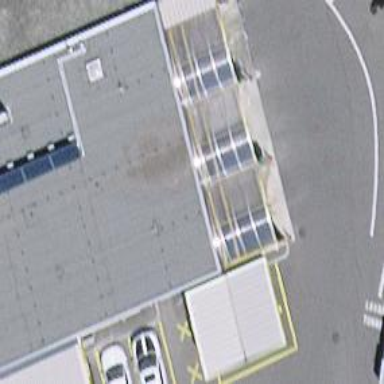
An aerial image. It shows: Car wash facility.